Brain MRI, modality: hrT2
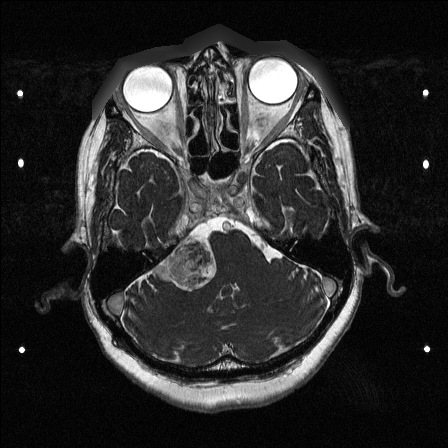